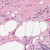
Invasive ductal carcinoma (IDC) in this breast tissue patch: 0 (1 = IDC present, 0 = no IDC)